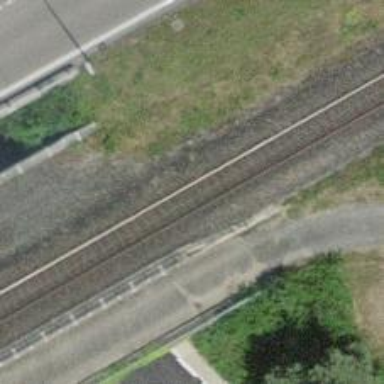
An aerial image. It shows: Railway bridge with electrified tracks and single contact line.